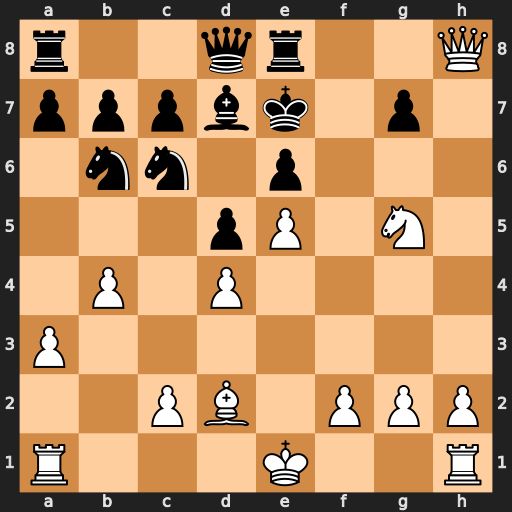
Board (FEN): r2qr2Q/pppbk1p1/1nn1p3/3pP1N1/1P1P4/P7/2PB1PPP/R3K2R
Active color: w
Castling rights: KQ
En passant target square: -
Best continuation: Qxg7#